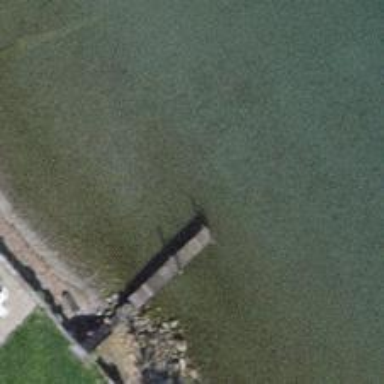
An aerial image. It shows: Man-made pier.